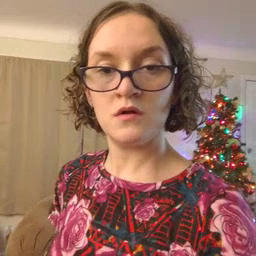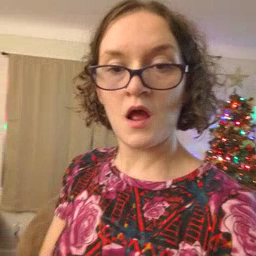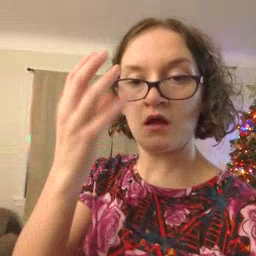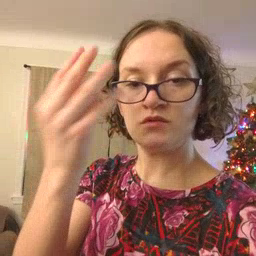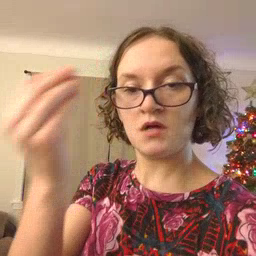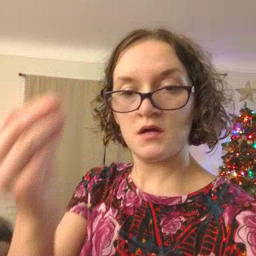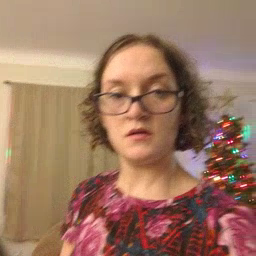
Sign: outside